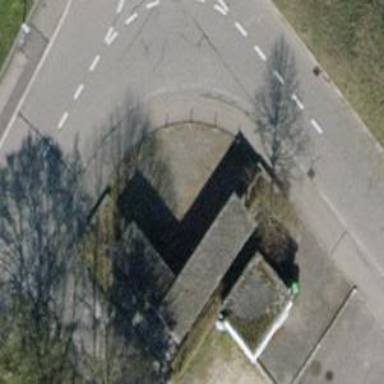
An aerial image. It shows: View of roof of building.